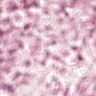
Metastatic tissue present: no